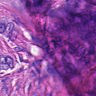
Metastatic tissue present: yes